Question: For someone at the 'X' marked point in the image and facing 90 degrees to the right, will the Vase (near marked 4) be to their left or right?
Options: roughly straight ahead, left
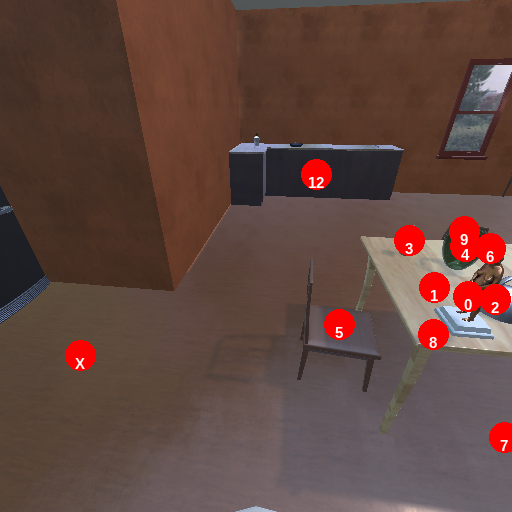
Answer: roughly straight ahead